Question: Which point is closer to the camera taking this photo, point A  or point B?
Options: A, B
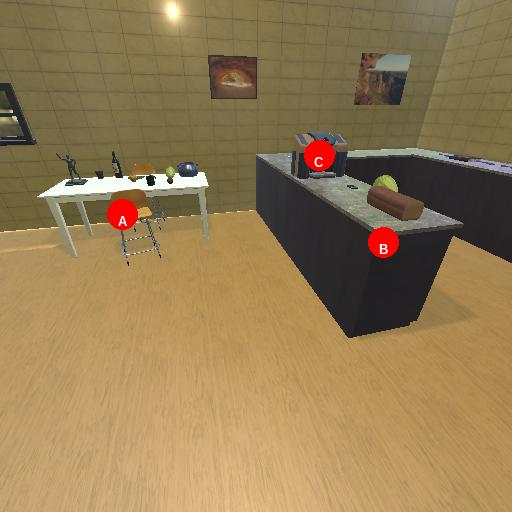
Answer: A